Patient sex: F
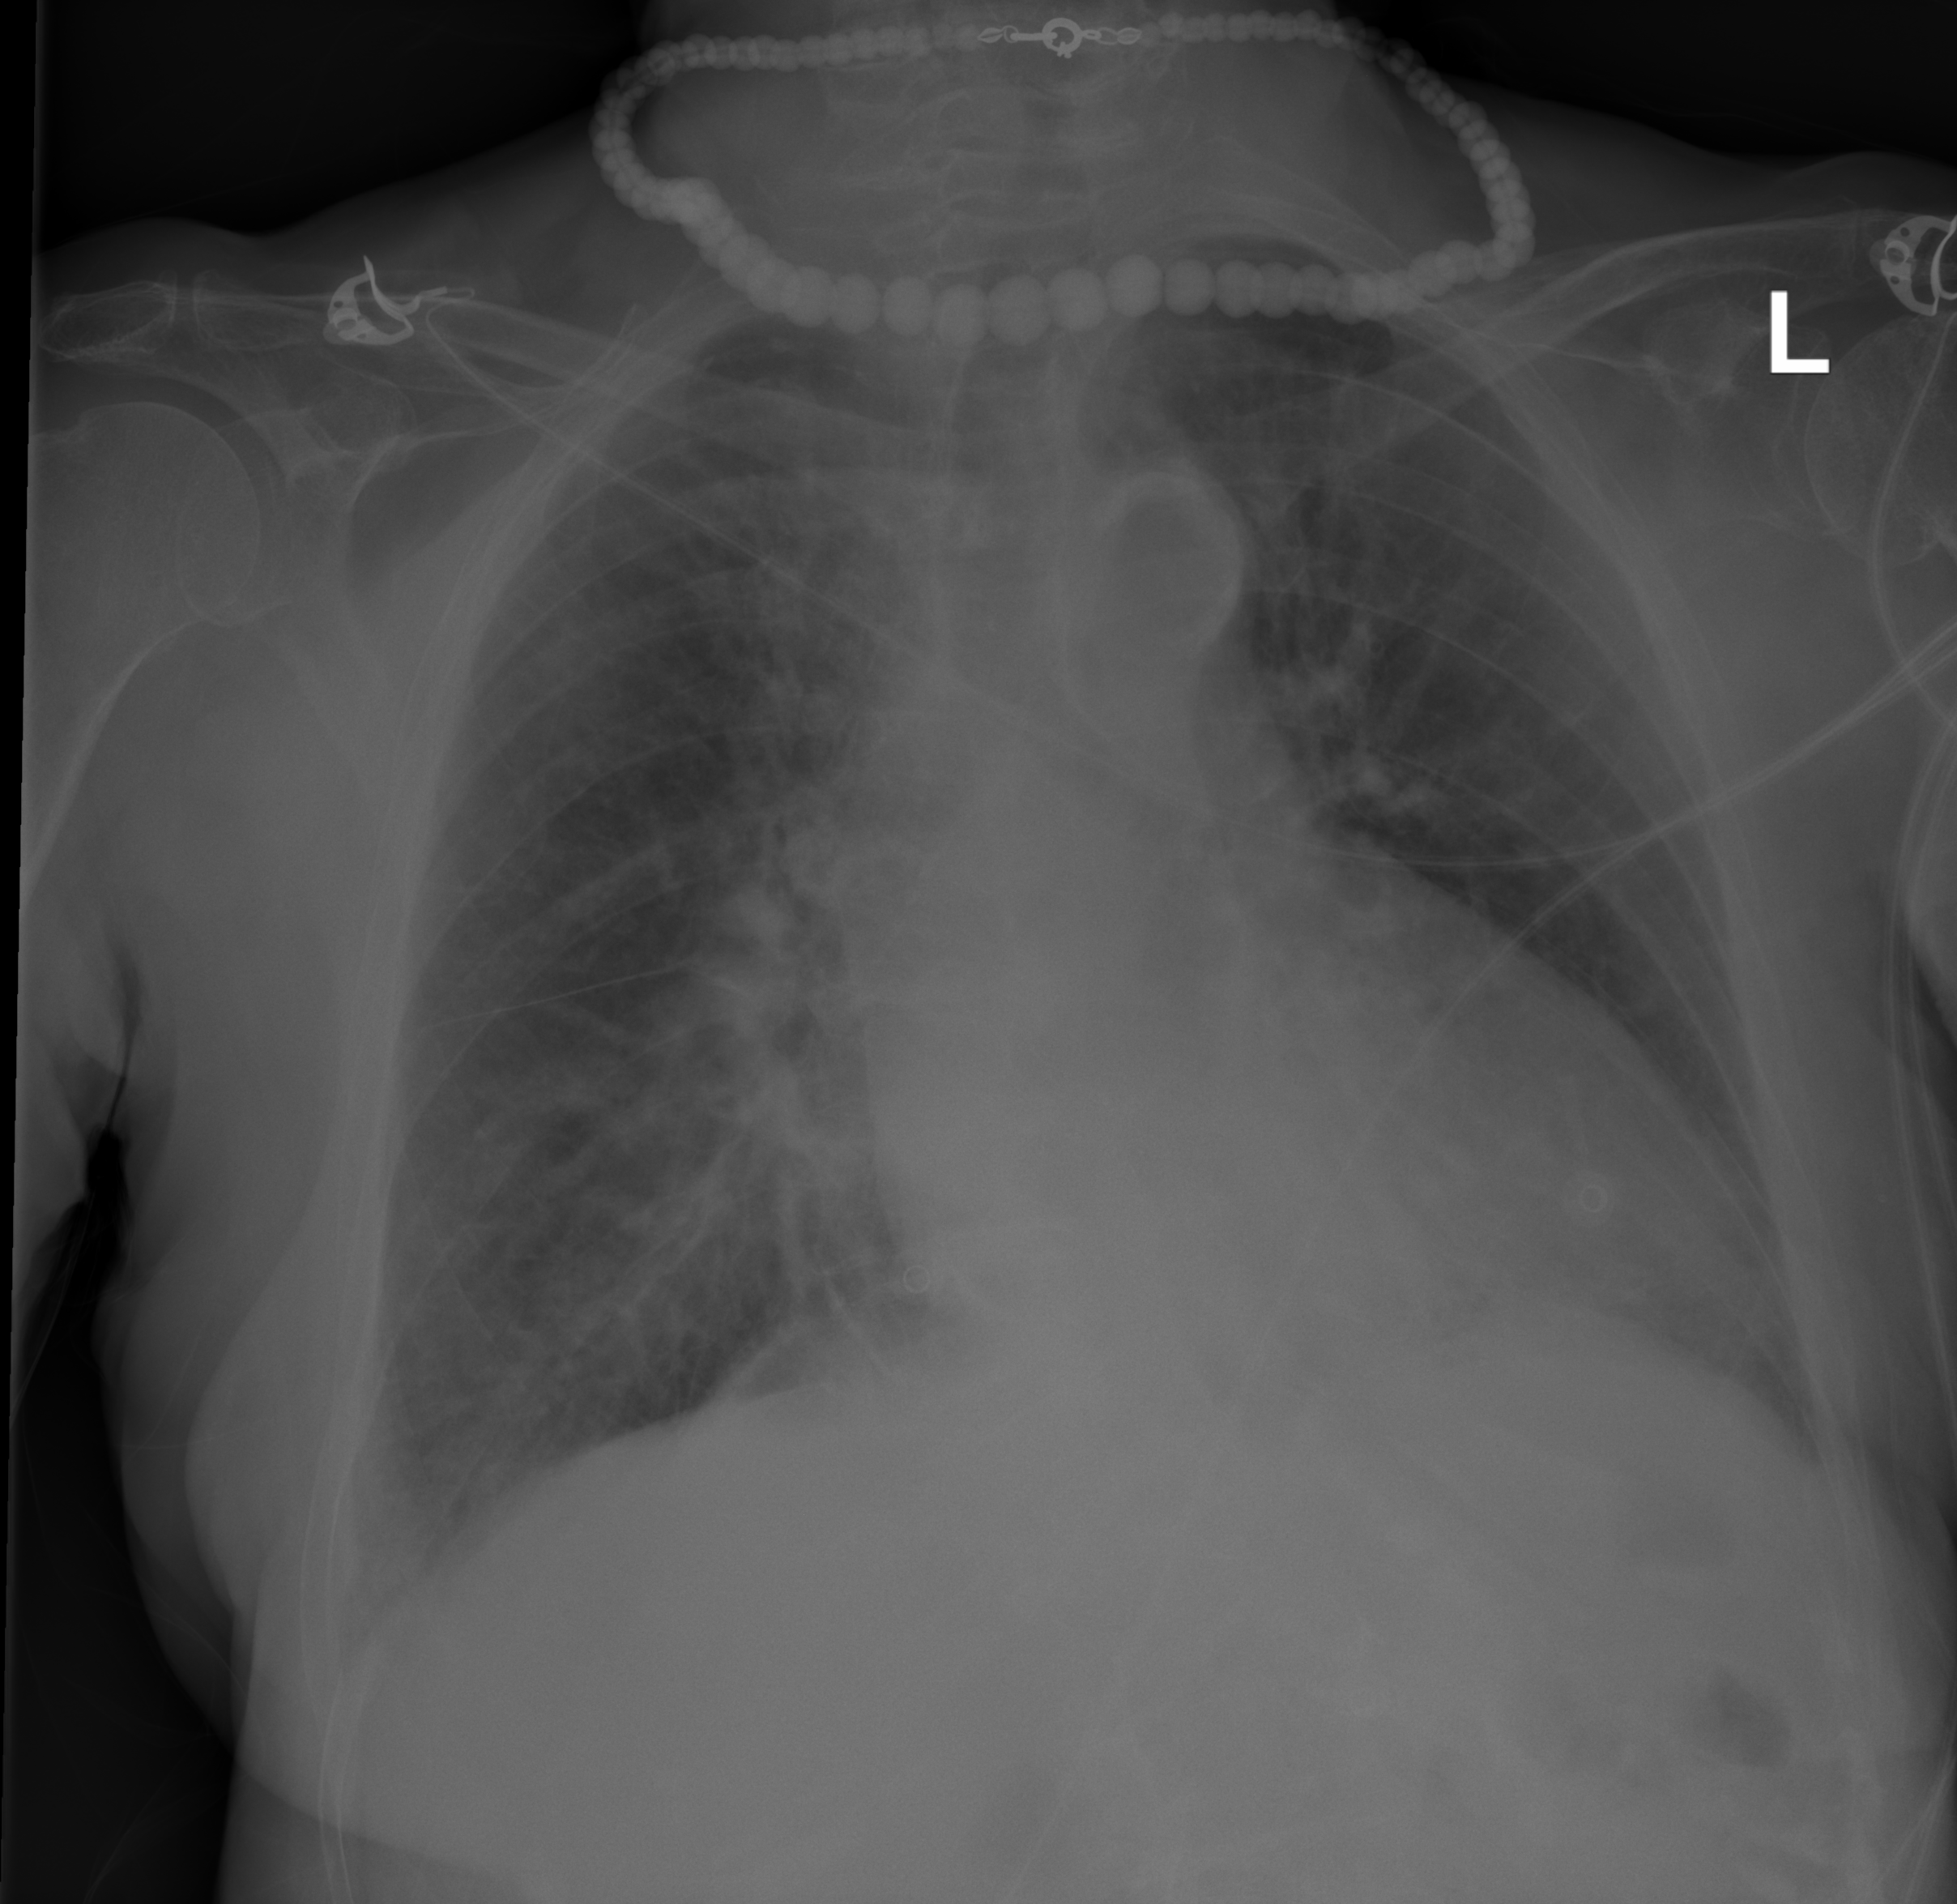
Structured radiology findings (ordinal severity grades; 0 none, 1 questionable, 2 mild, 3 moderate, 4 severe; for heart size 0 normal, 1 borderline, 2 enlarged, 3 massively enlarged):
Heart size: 2
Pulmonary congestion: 2
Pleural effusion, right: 0
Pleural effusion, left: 0
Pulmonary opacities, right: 2
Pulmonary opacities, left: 0
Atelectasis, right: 0
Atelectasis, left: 0